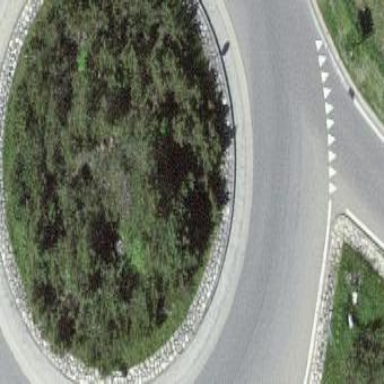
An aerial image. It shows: Roundabout at primary highway.